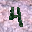
Label: 4